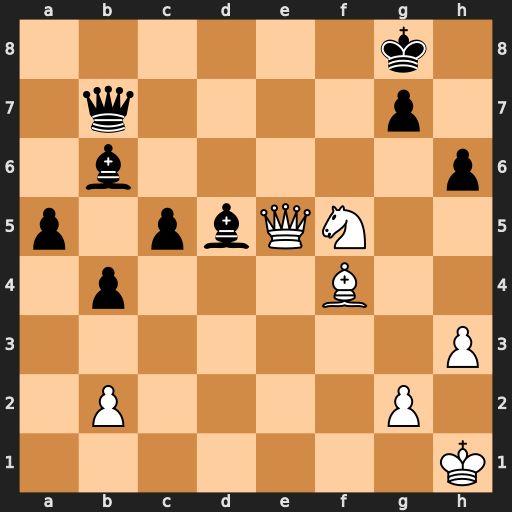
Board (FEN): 6k1/1q4p1/1b5p/p1pbQN2/1p3B2/7P/1P4P1/7K
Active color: w
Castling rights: -
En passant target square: -
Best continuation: Ne7+ Kf7 Nxd5